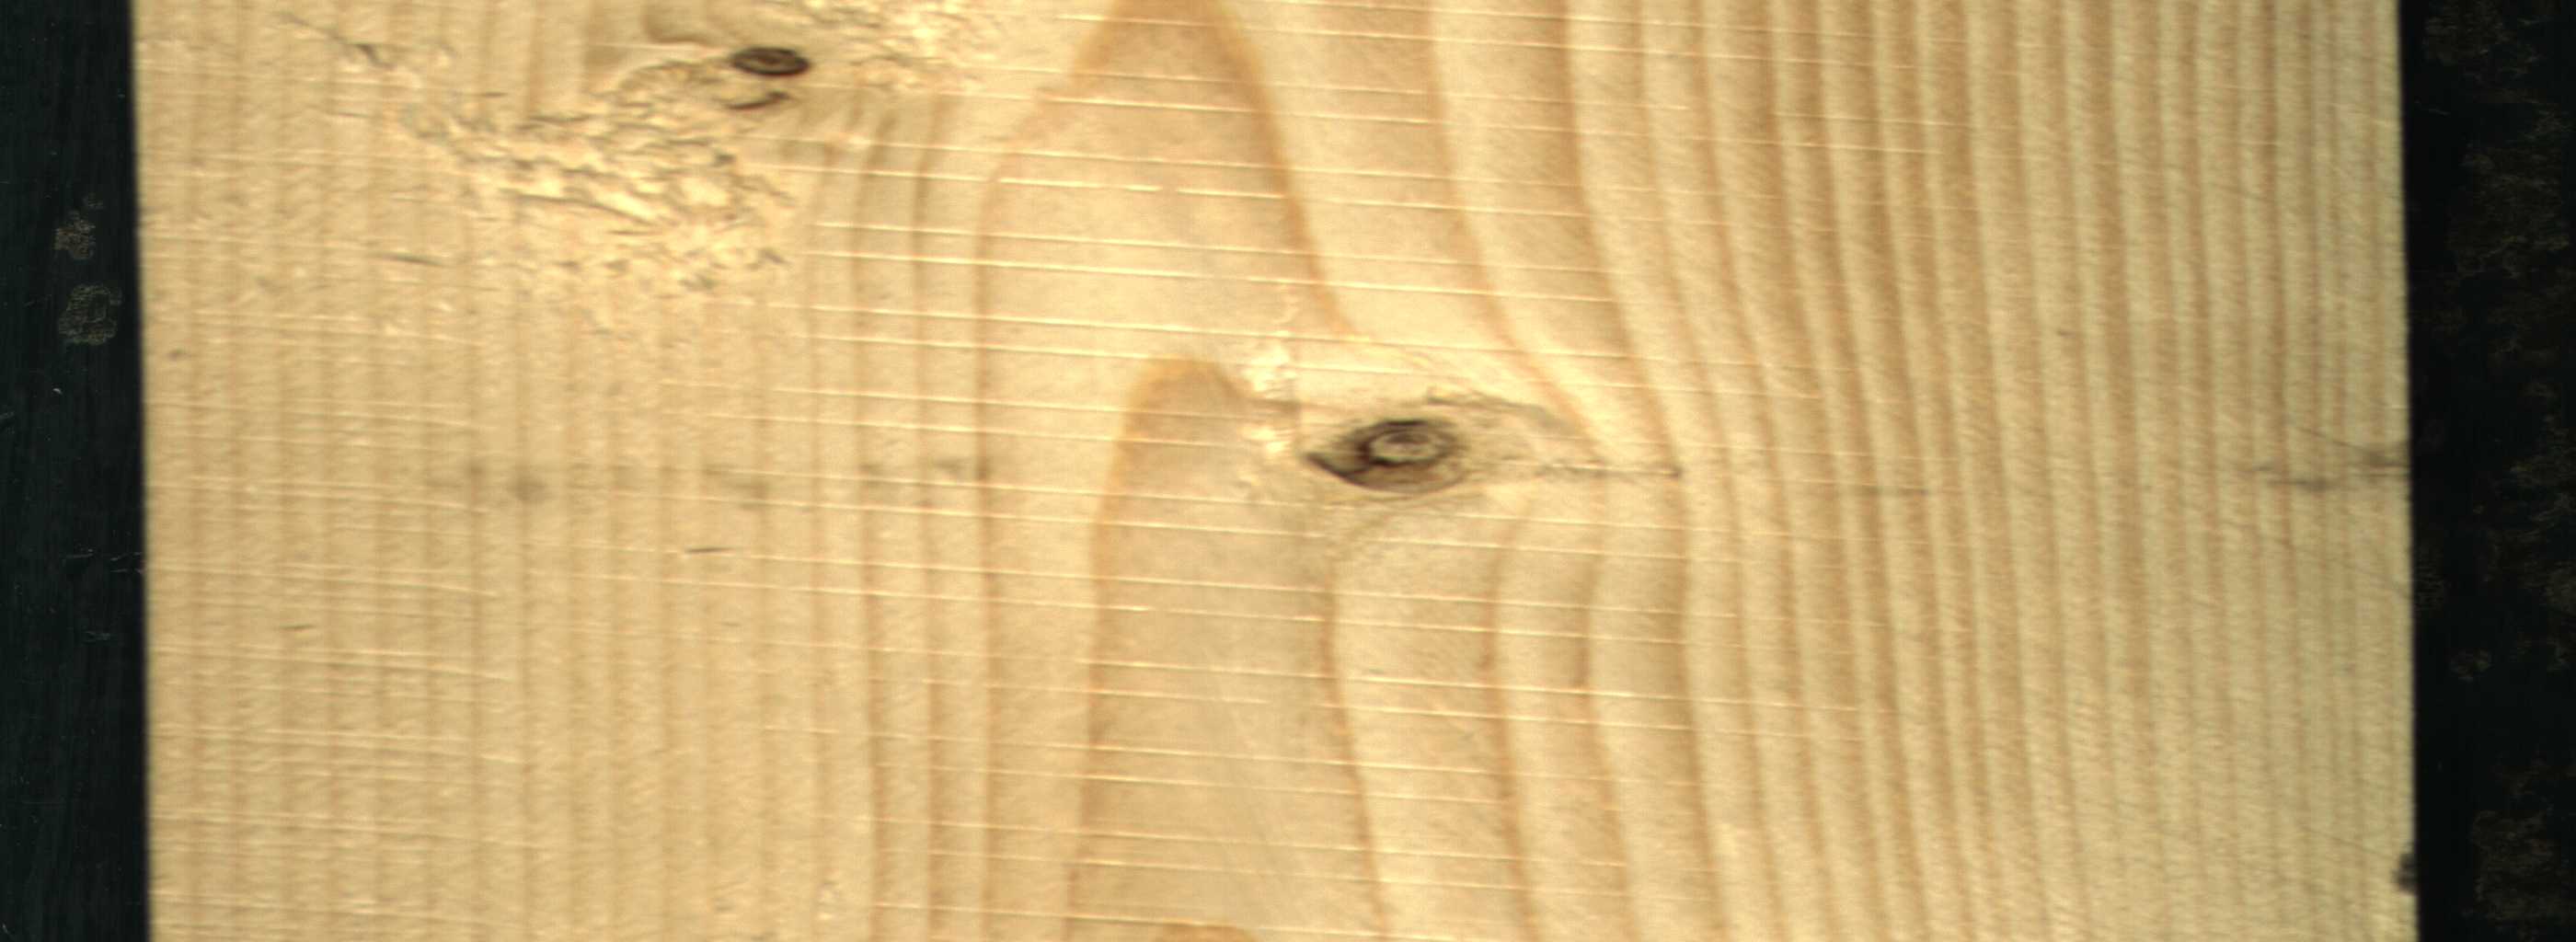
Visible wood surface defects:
Dead_Knot
Dead_Knot